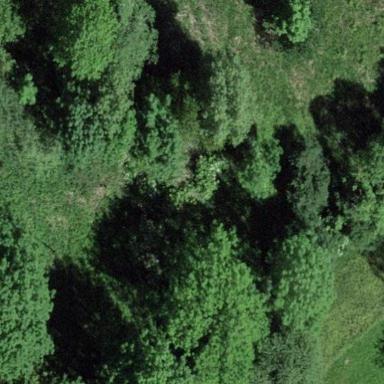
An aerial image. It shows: Deciduous forest dominated by broadleaved trees.